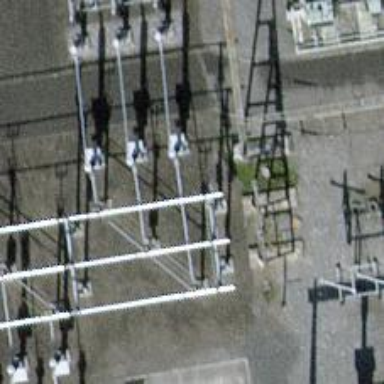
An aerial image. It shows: Power line with three cables.